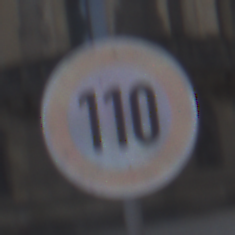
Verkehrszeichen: Geschwindigkeit110
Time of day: MorningAfternoon
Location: Outdoor (Urban)
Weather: PartlyCloudy
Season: NotSpecified
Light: Natural